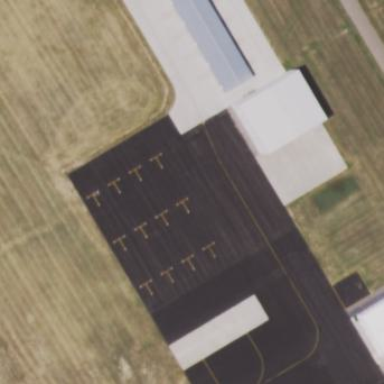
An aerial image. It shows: Apron at the airport.